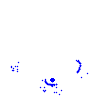
Particle: kaon